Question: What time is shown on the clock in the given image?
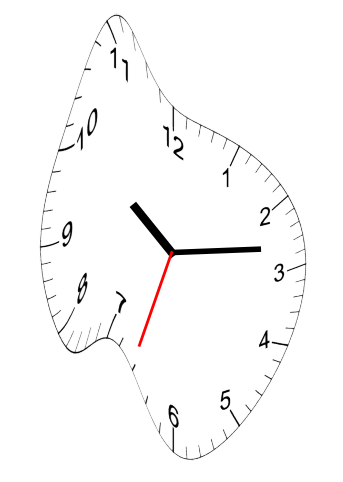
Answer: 10:13:33